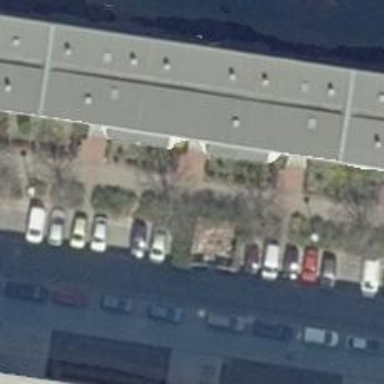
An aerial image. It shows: Sidewalk.